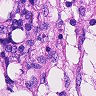
Metastatic tissue present: no